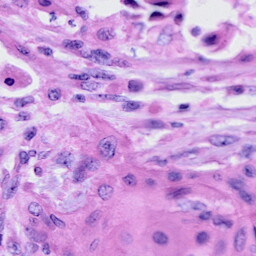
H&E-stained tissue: Cervix